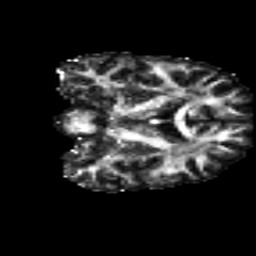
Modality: FA
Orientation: coronal
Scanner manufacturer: siemens
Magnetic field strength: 3 T
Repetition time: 4.16 s
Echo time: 0.0806 s